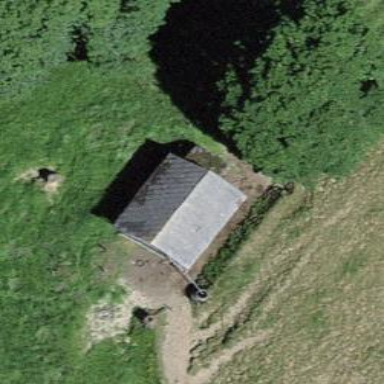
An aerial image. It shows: Rural barn.